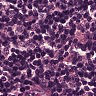
Metastatic tissue present: no